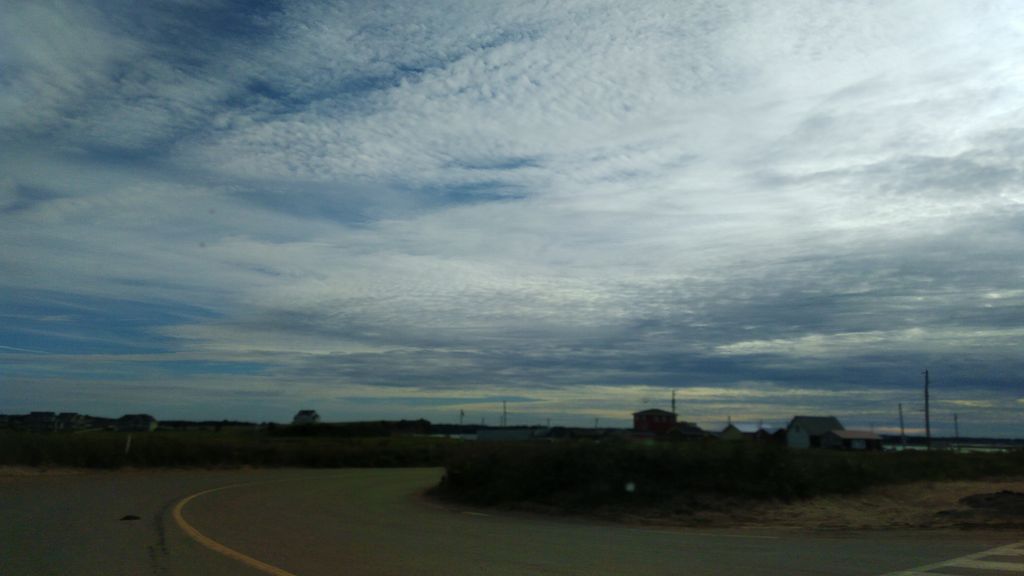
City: charlottetown